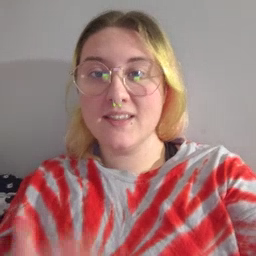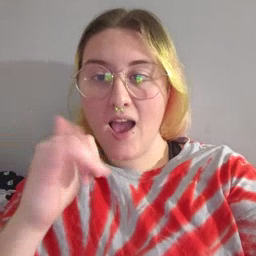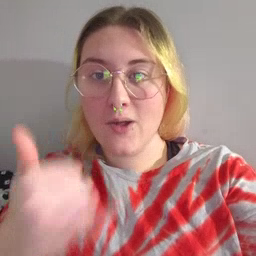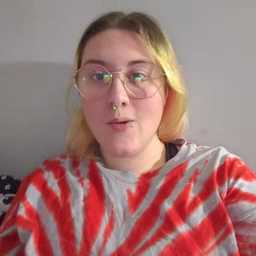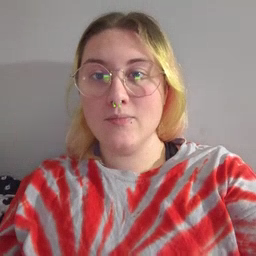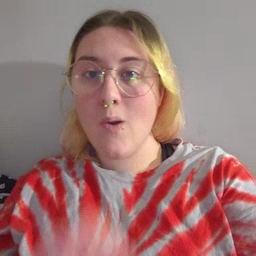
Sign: yellow